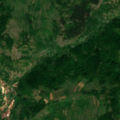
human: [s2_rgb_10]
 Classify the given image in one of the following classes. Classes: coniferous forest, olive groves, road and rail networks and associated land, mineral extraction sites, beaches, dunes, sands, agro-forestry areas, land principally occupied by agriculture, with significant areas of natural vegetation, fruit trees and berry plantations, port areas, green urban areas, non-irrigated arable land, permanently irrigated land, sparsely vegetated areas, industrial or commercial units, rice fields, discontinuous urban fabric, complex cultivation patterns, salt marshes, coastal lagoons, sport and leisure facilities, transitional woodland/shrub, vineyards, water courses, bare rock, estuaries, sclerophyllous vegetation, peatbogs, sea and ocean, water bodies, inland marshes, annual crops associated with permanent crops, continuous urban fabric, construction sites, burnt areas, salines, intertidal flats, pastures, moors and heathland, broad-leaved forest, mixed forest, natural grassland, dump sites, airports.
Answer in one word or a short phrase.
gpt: complex cultivation patterns, broad-leaved forest, transitional woodland/shrub